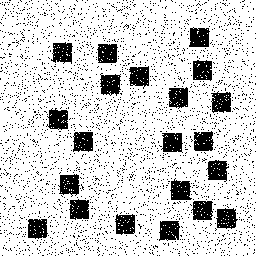
Squares: 21
Triangles: 0
Stars: 0
Total shapes: 21